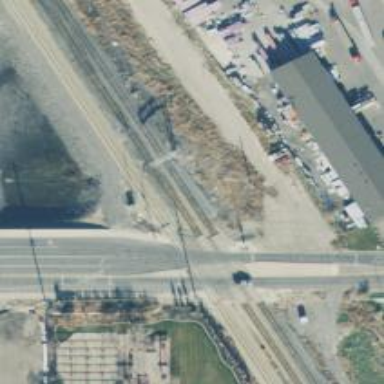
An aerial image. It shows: Railway crossing.